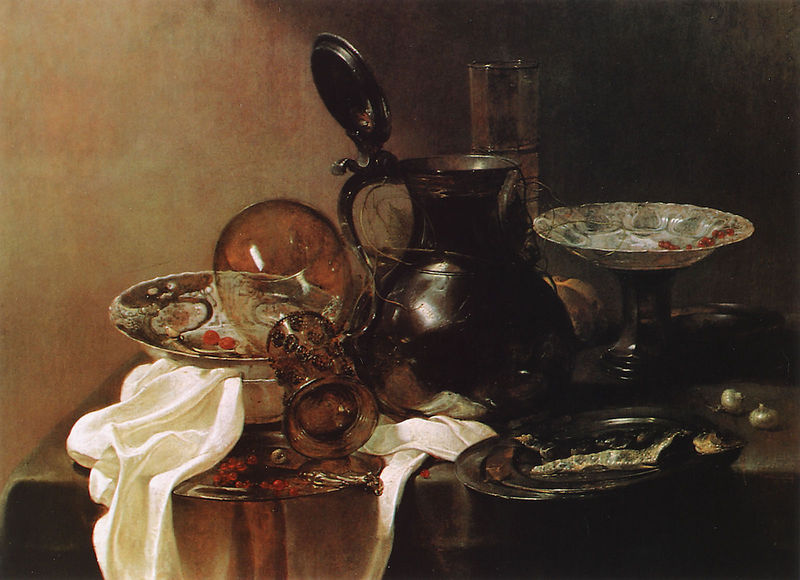
Titel: Mahlzeitsbild
Künstler: Jan Jansz den Uyl
Institution: Privatsammlung
Schlagwörter: gemälde, weiß, glas, licht, tisch, rot, tuch, flasche, wand, schale, silber, teller, tischtuch, krug, stilleben, stillleben, metall, zwiebel, serviette, deckel, zinn, links, beeren, weinglas, fisch, pokal, knoblauch, zwiebeln, schalee